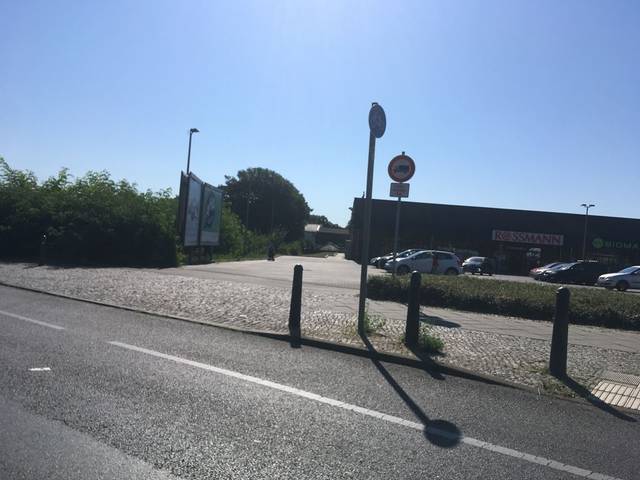
Region: Germany
Coordinates: 52.608, 13.428